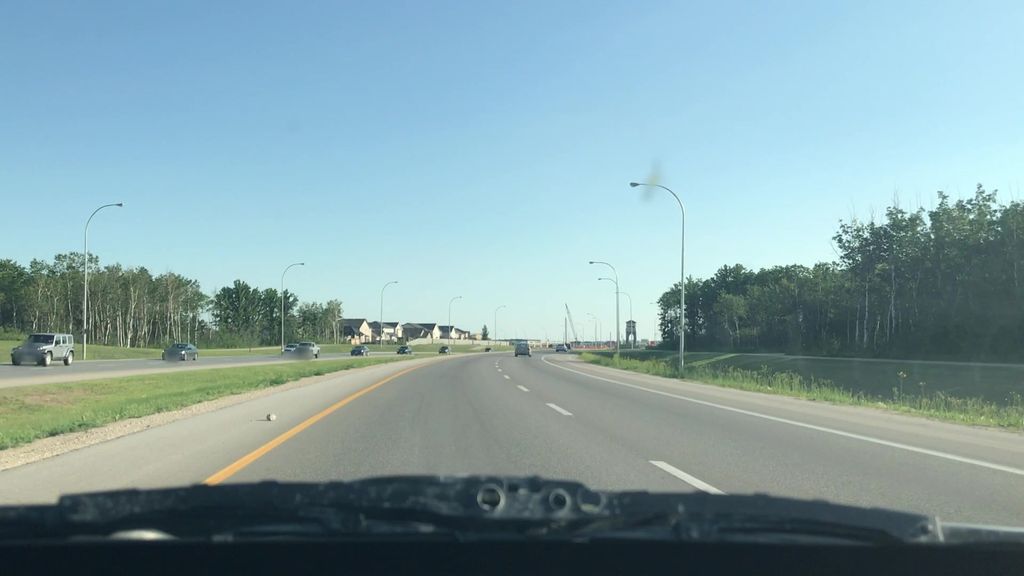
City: winnipeg